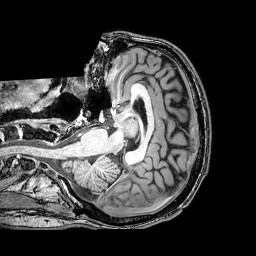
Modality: T1w
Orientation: axial
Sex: male
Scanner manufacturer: philips
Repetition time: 0.008165 s
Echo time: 0.00375 s